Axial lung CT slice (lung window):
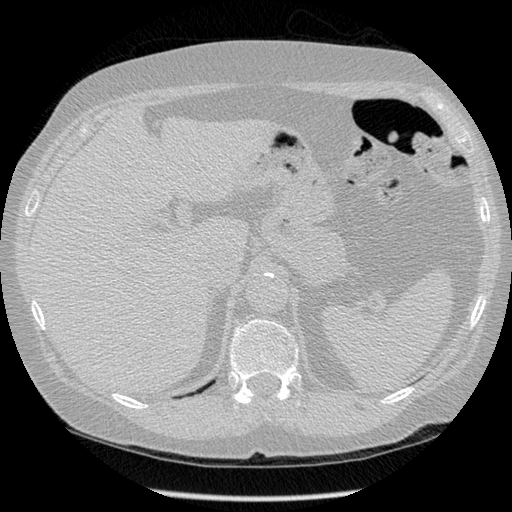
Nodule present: no